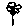
Label: flower